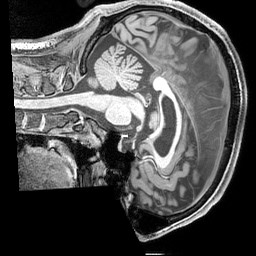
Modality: T1w
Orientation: sagittal
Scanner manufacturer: siemens
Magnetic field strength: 3 T
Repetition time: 2.3 s
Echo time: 0.00226 s